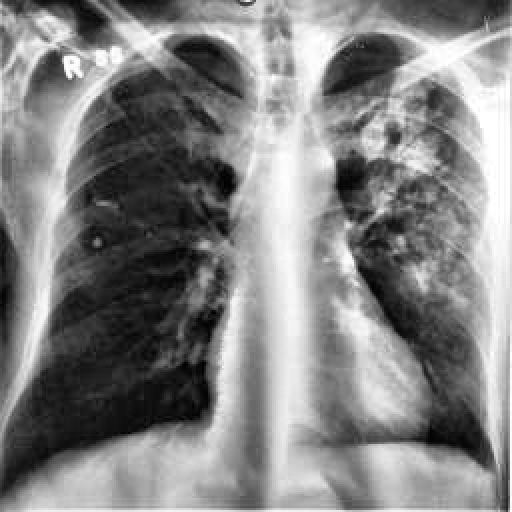
Finding: TUBERCULOSIS